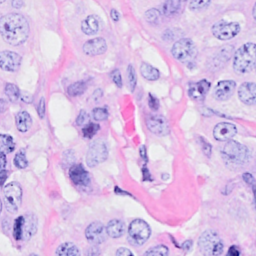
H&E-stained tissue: Breast